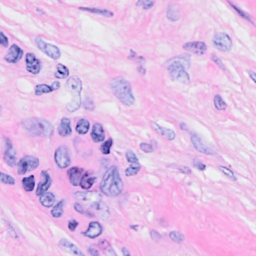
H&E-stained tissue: Breast